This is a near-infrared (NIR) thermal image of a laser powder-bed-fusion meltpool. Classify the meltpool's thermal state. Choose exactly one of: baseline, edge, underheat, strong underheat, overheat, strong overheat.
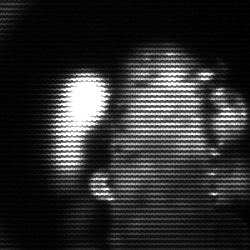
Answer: strong underheat